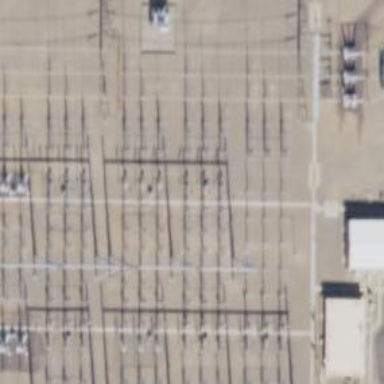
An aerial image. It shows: Switch for power supply.